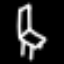
Label: chair